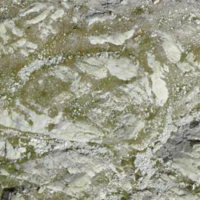
EUNIS habitat code: 31
Species observed at this site:
Anthus spinoletta